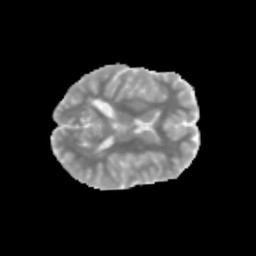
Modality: MD
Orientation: axial
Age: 14
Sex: female
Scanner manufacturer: siemens
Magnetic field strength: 3 T
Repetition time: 3.8 s
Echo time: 0.07 s